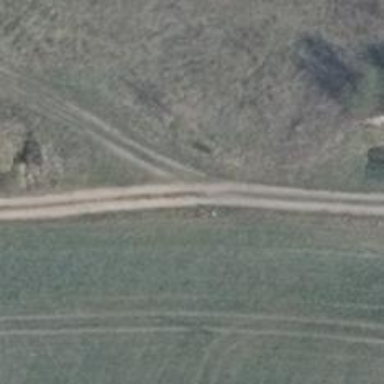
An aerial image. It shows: Track road with ground surface.